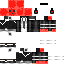
A female skeleton skin with dark skin, wearing red helmet dressed in a red robe top and red pants, featuring a closed mouth.